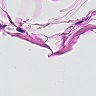
Metastatic tissue present: no